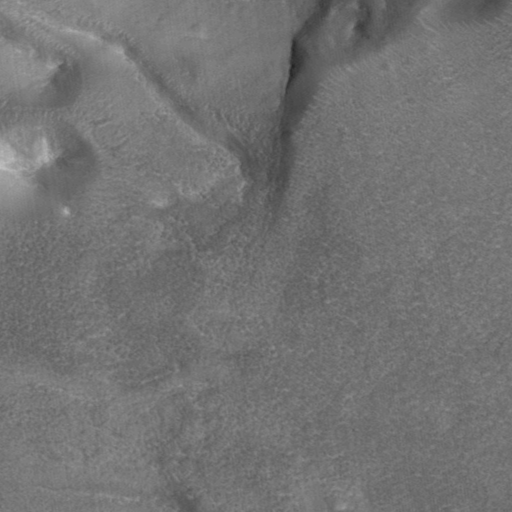
Classes present: Background, Cone